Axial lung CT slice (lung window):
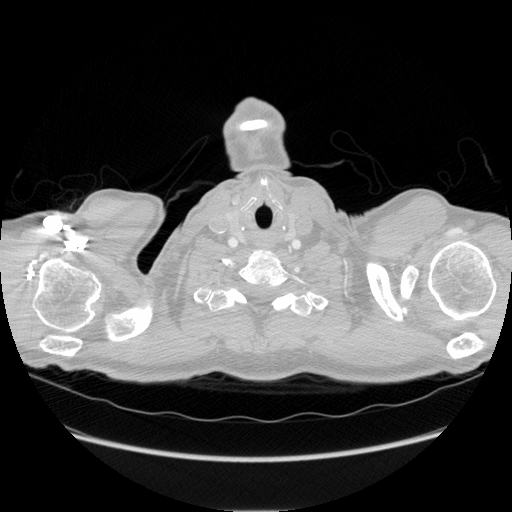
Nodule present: no